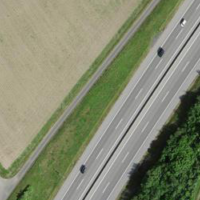
EUNIS habitat code: 57
Species observed at this site:
Milvus milvus
Buteo buteo